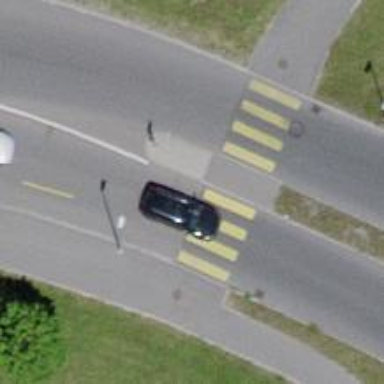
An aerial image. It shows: Marked crossing on the road.